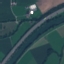
Label: Highway